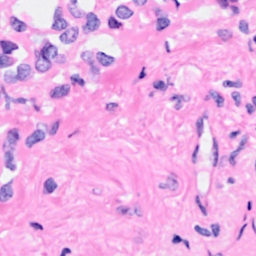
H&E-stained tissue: Breast